Chest X-ray:
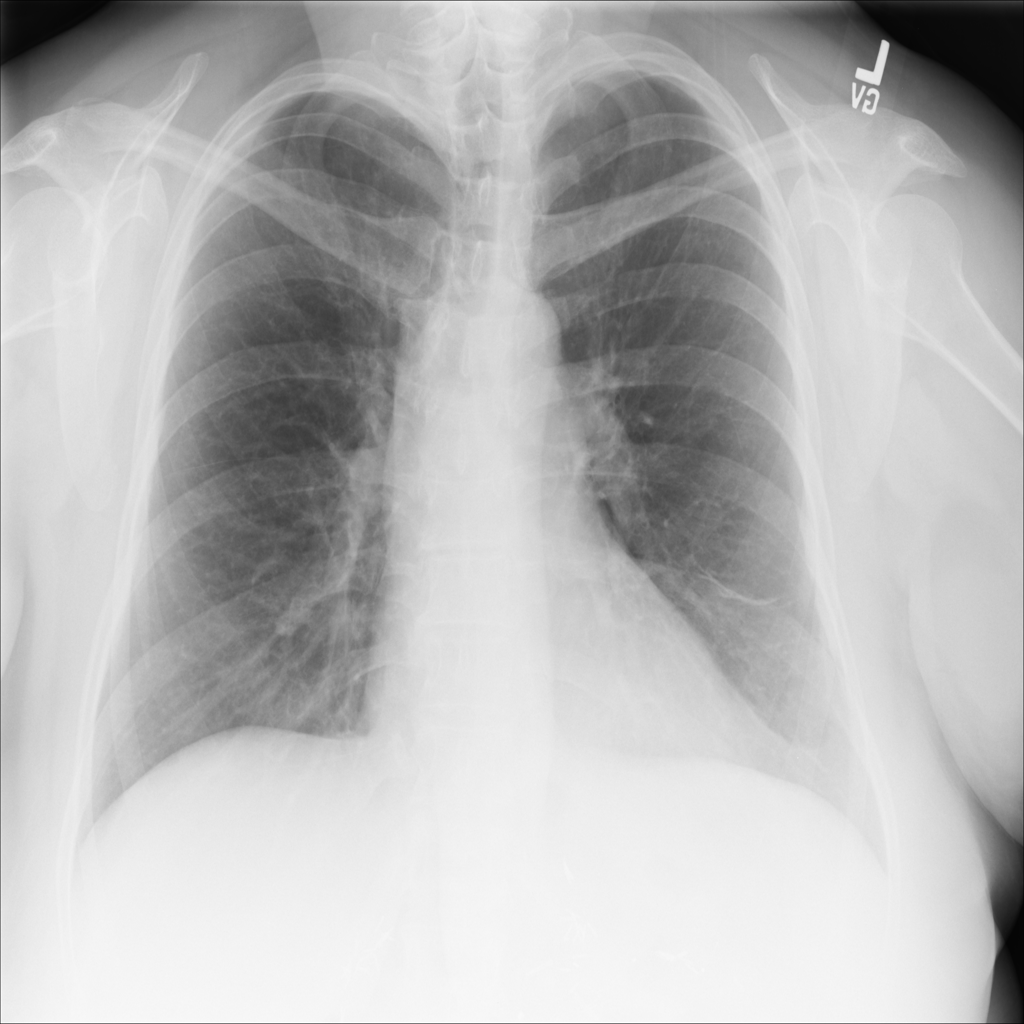
Findings: Fibrosis
No abnormal finding: no